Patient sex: M
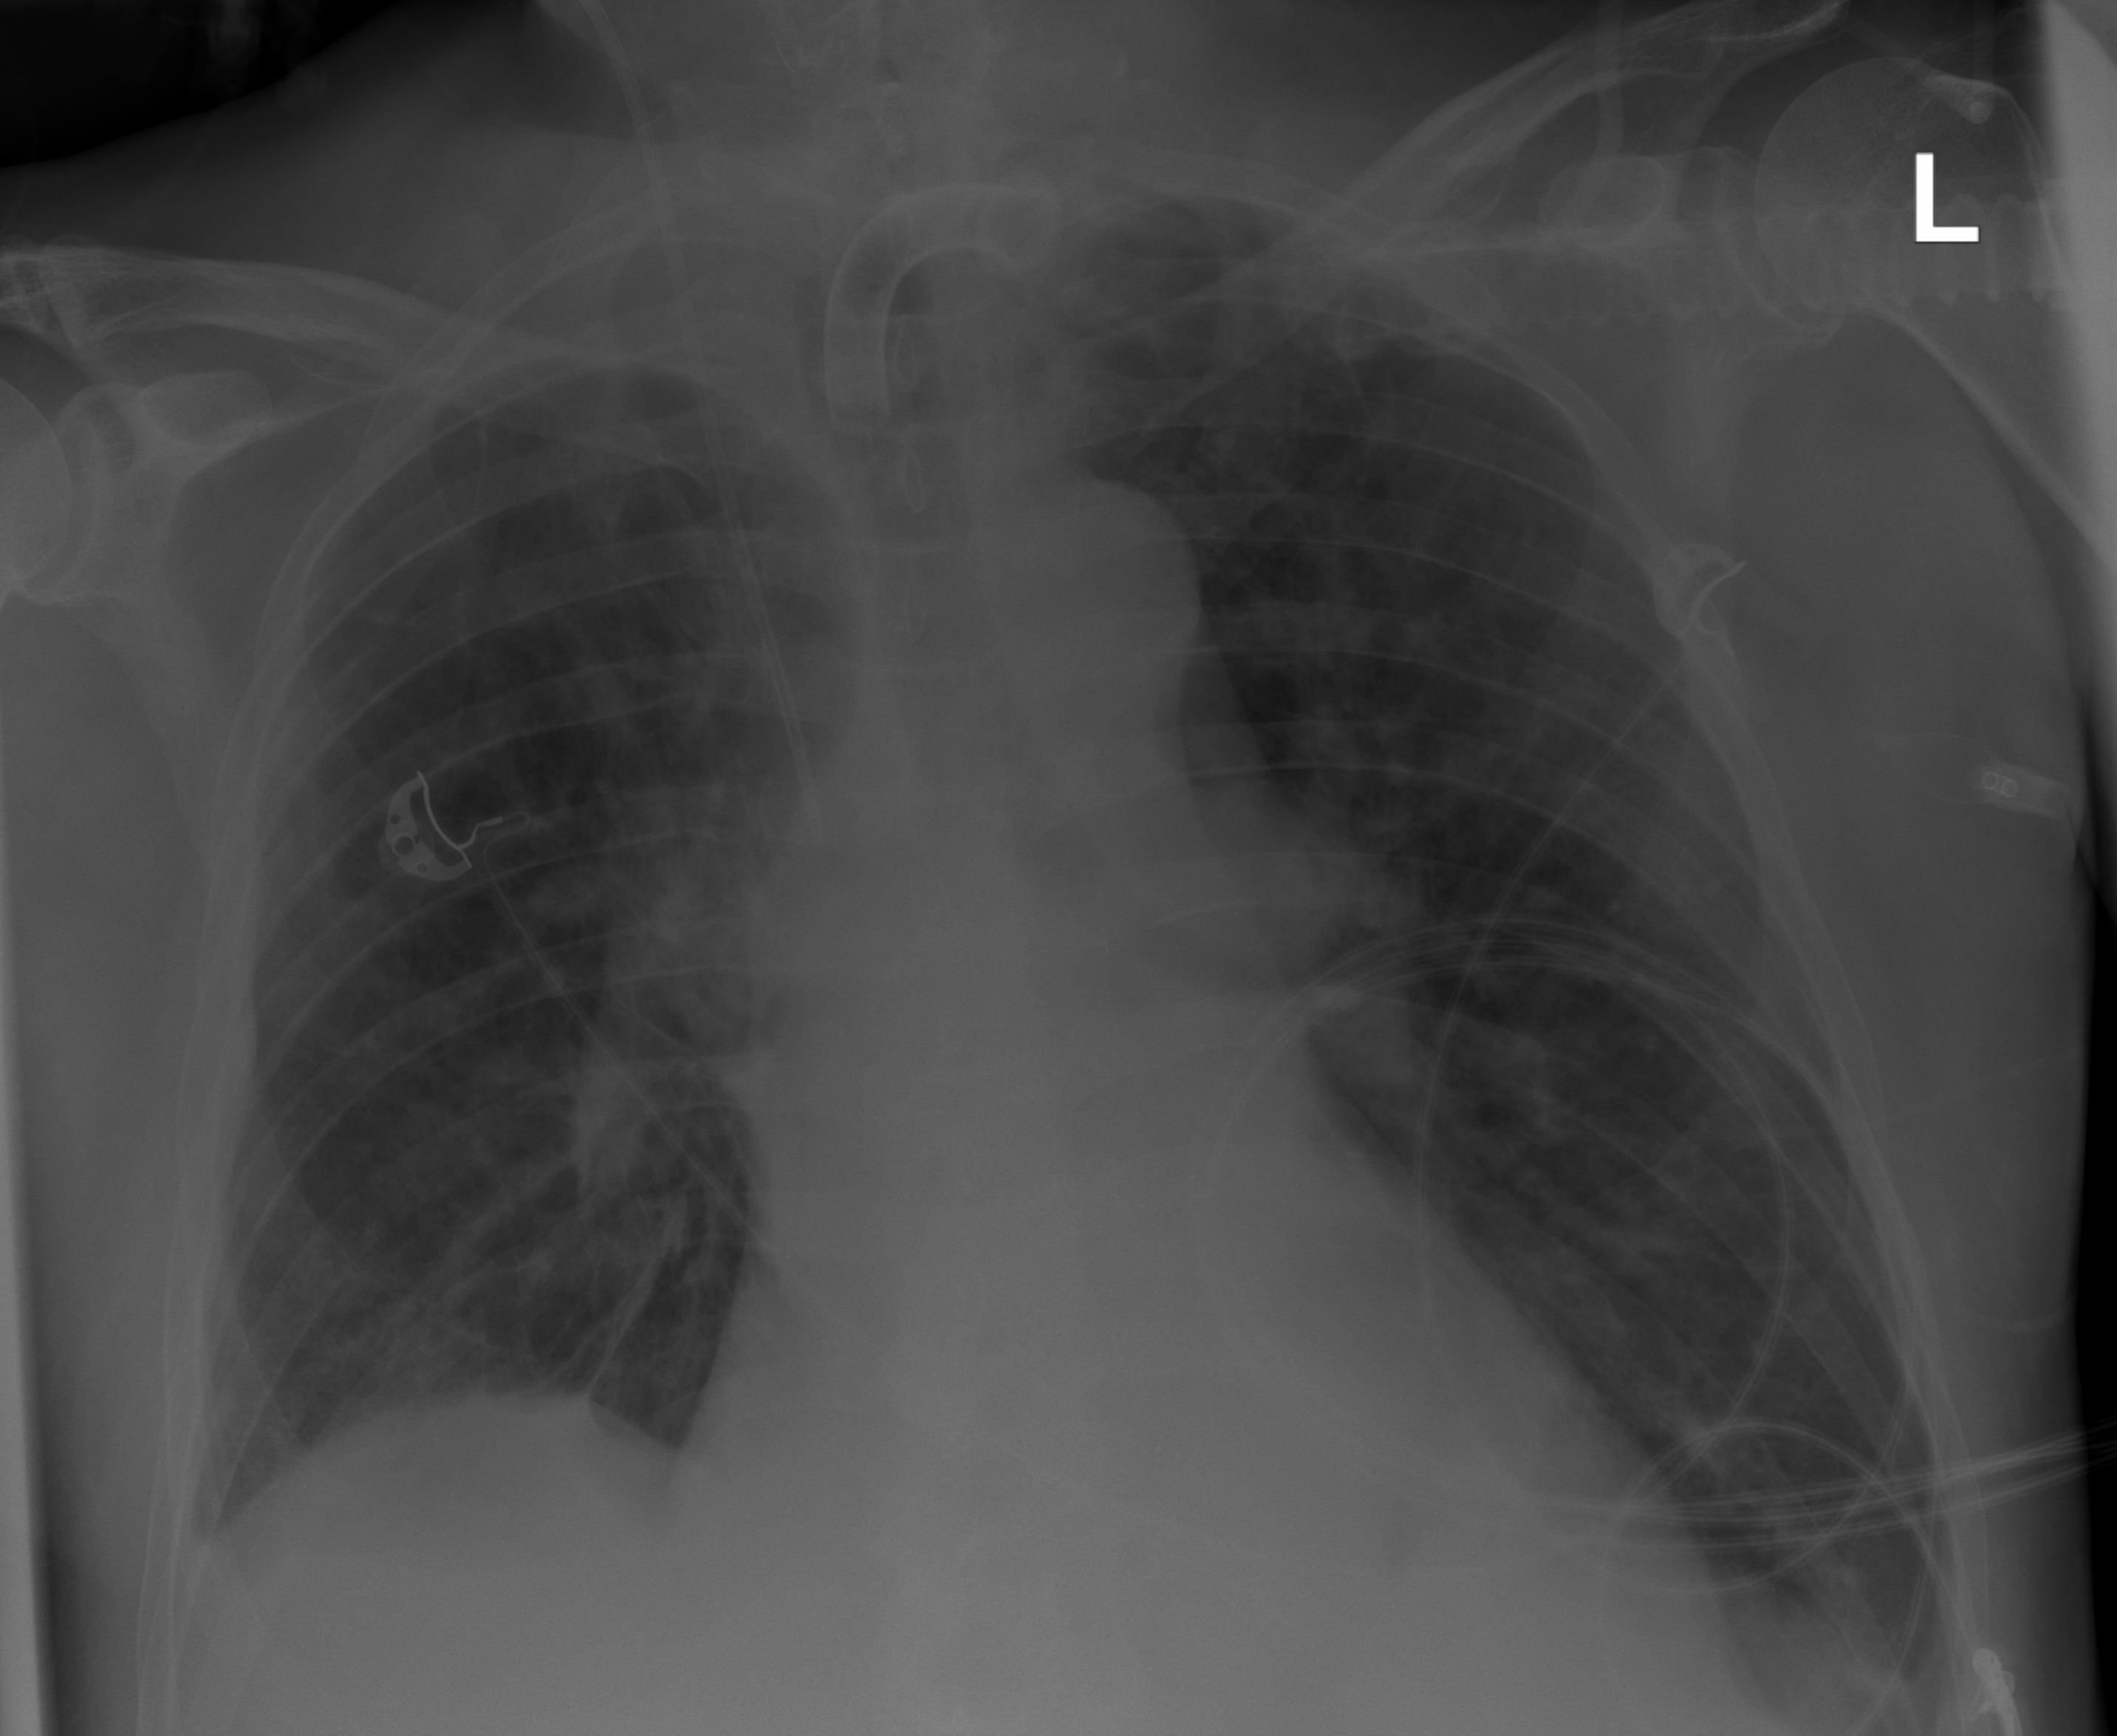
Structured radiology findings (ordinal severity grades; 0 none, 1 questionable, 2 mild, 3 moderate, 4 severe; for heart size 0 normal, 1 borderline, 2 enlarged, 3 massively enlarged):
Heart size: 0
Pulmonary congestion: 0
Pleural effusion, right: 2
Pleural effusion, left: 0
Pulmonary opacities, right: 0
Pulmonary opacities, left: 0
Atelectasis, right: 0
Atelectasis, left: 0